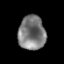
Tissue: prostate
Cell type: Epithelial cells
Senescence score: 0.354
Nuclear area (px): 903
Mean DAPI intensity: 122.766